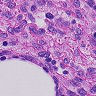
Metastatic tissue present: no